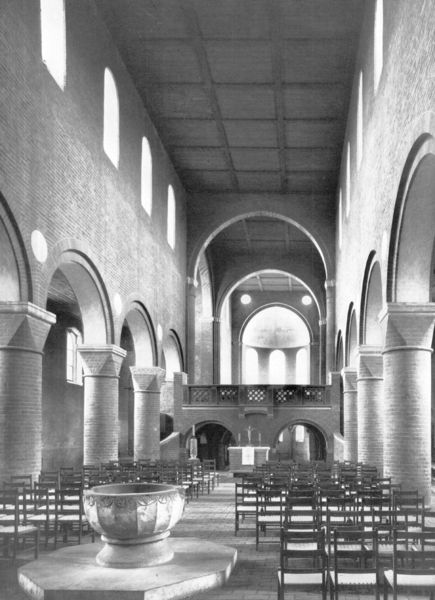
Titel: Kloster Jerichow
Standort: Brandenburg(D BB) (EU - D - BB)
Schlagwörter: schatten, weiß, fenster, grau, hell, licht, schwarz, stuhl, stühle, säule, säulen, sockel, stein, innenraum, kirche, decke, innen, balkon, bogen, tag, empore, saal, rundbogen, kerze, kerzen, foto, bögen, kreuz, balustrade, becken, schwarz weiß, altar, arkaden, bänke, kapitell, lettner, ziegelsteine, langschiff, jesus, apsis, rundbögen, romanik, chor, kassettendecke, graustufen, basilika, taufbecken, weihwasser, puristisch, hallenbasilika, siche, esus, weihbecken, kassettendeck, taufbekcne, igkelicht, sauerland